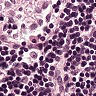
Metastatic tissue present: no